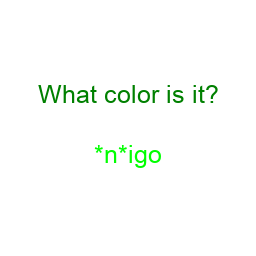
Color: lime
Color name shown: indigo
Background color: white
Question text color: green